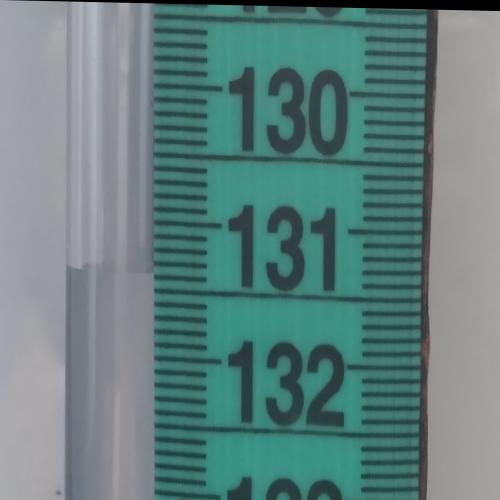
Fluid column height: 131.4 cm